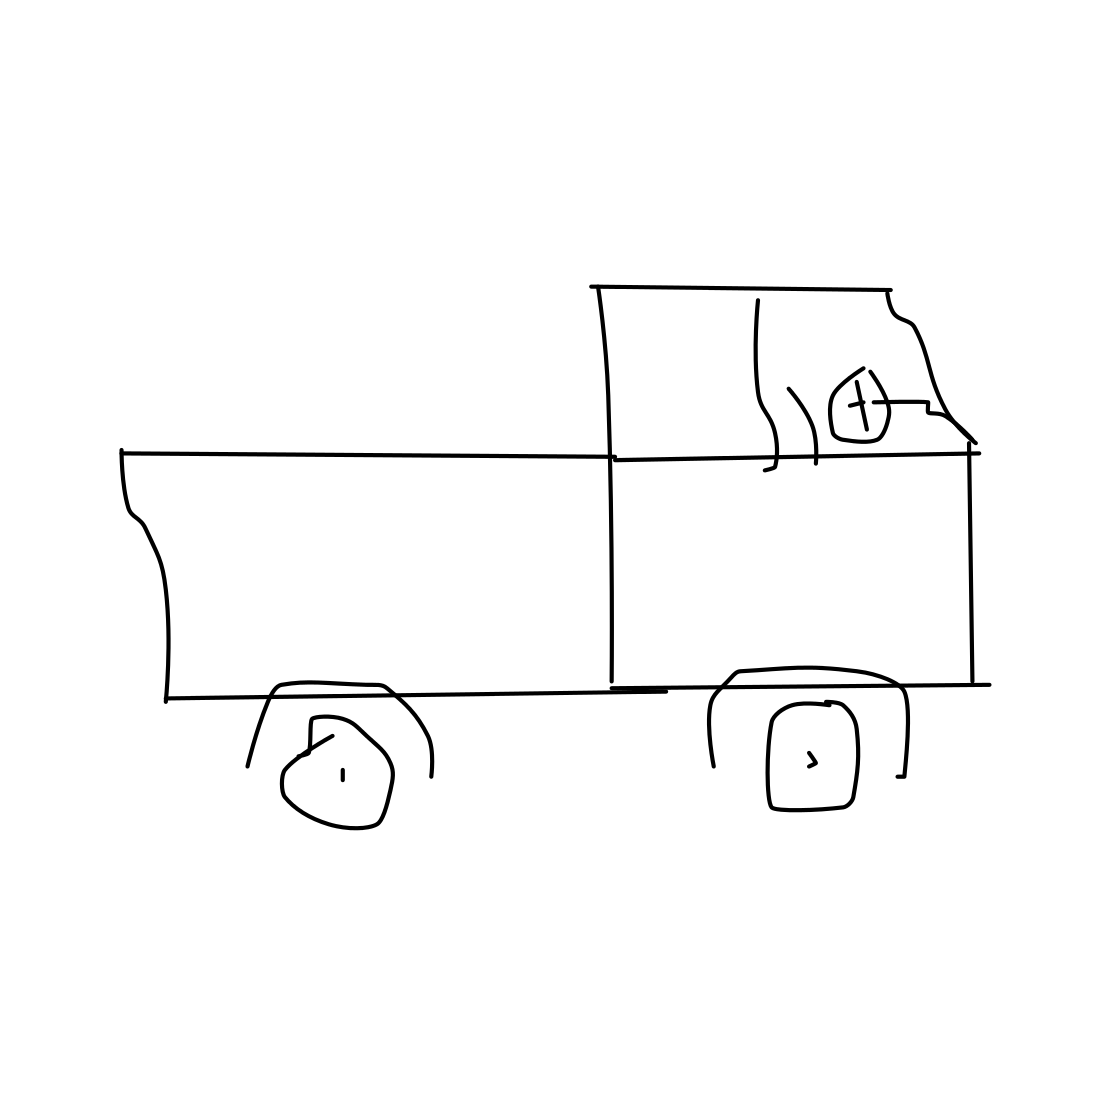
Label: truck